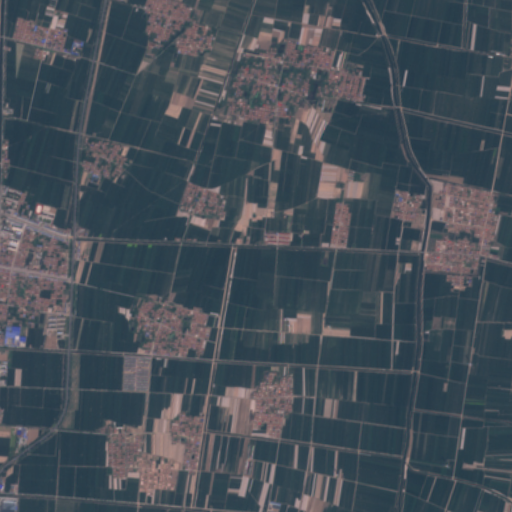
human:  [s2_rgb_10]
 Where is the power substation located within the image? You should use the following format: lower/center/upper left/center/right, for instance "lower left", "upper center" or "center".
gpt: The power substation is located in the lower left of the image.
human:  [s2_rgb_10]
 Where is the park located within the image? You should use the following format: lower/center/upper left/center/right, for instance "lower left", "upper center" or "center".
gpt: There is no park in the image.